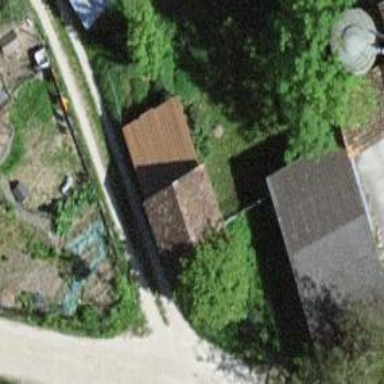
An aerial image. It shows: Barn.